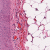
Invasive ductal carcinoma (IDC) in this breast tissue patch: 0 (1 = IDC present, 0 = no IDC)